Question: i am new to android and i dont know how to code image gallery.
i have been given many images and i have to build an image gallery for an app which i am developing how to build an app i have saved all the images onto drawable-hdpi folder
now i have created one xml file in which there is a button as image gallery
when i click this image it has to go to other xml file and display the first image then if i swipe all the images one by one has to populate such that i can swipe all the images

pls write the code below such that i can swipe all the images which are in drawable folder
and also the xml file what i have to modify
rajshree sister and androidgeek waiting for u both pls help me
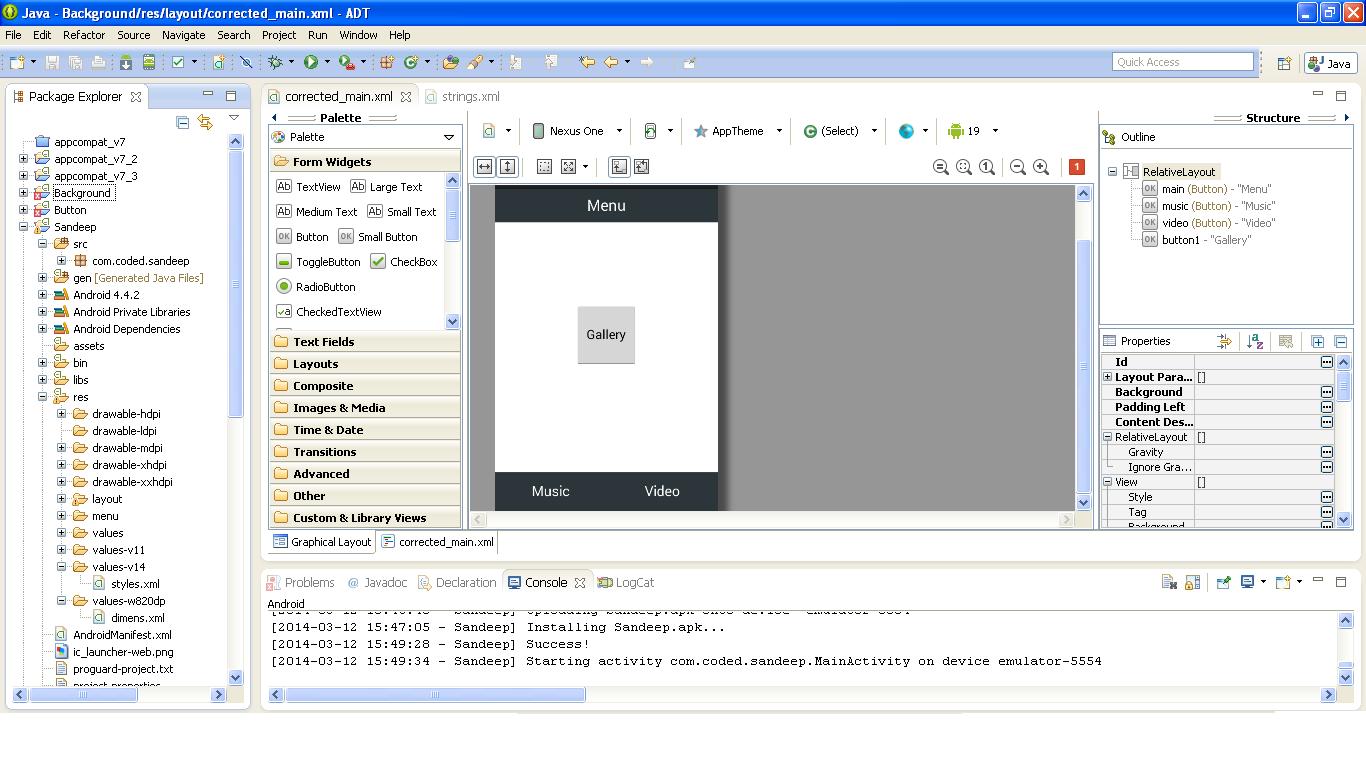
Answer: refer the link <URL> and search for gridview examples.